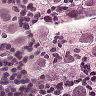
Metastatic tissue present: yes